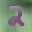
Label: 2